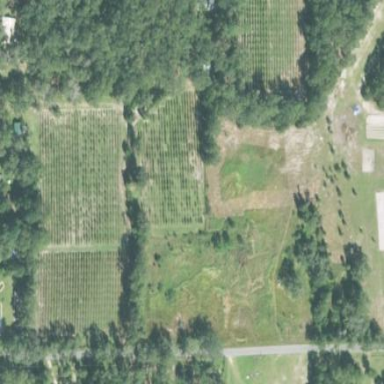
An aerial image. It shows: Plant nursery with trees.